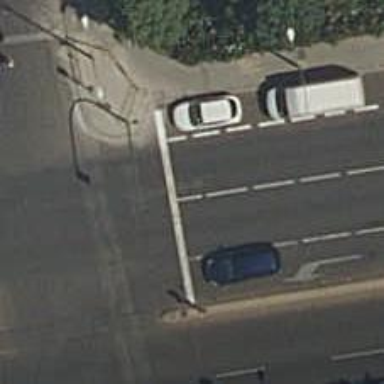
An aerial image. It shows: Road with traffic signals.